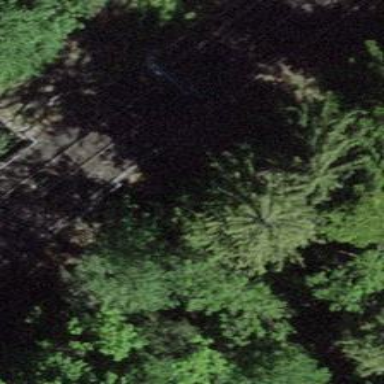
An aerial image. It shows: Culvert tunnel.